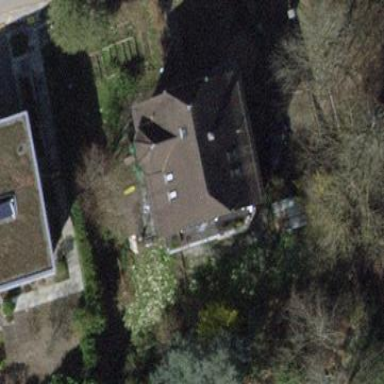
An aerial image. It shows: Detached building with half-hipped roof.